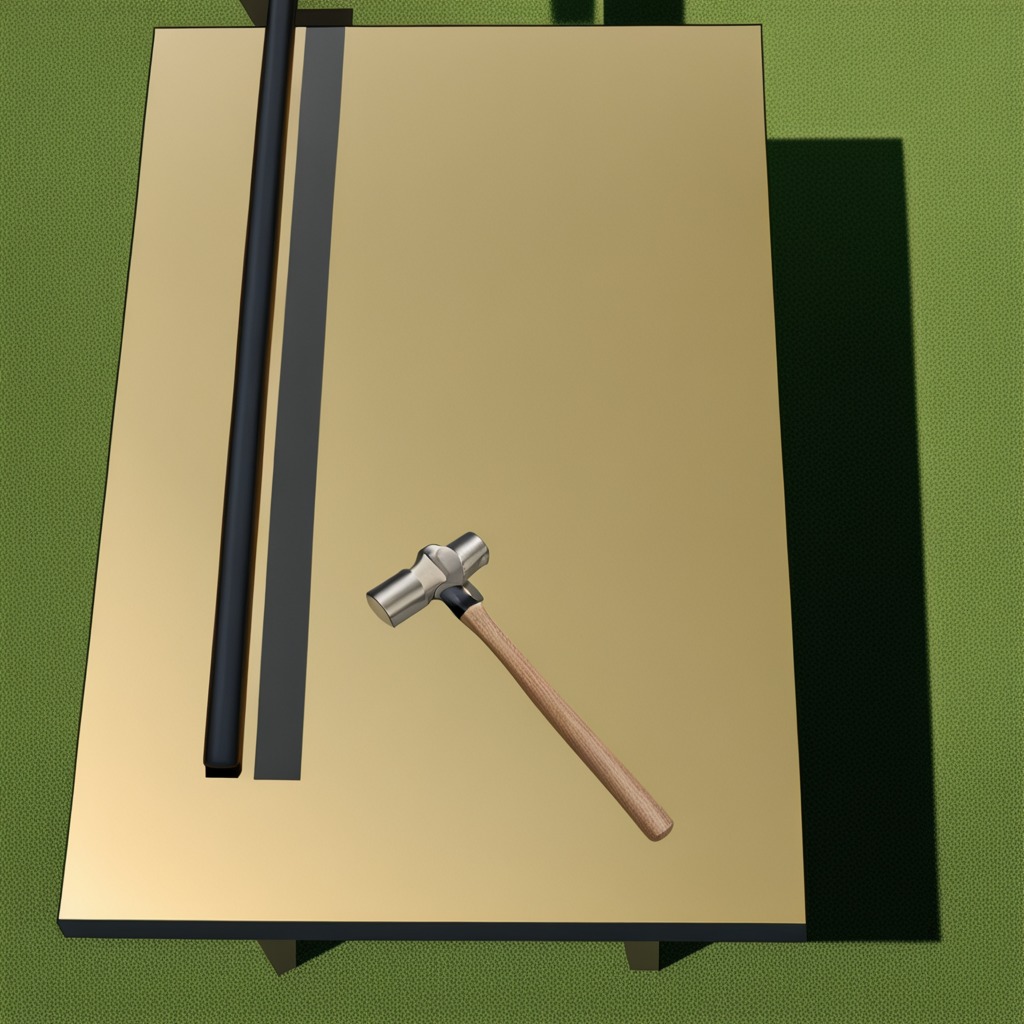
A hammer lying on a clean utility table in a temporary outdoor tool station afternoon light present textured surface